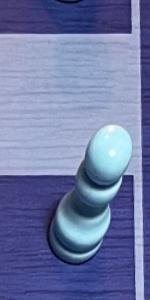
Label: Pawn_White